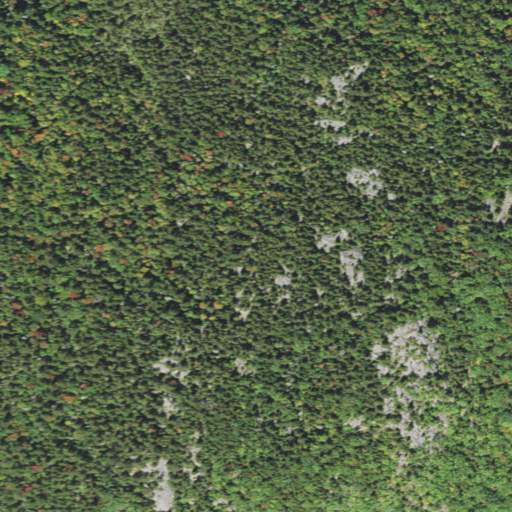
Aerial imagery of mountain in New Hampshire named Plymouth Mountain containing evergreen forest, shrub, and mixed forest